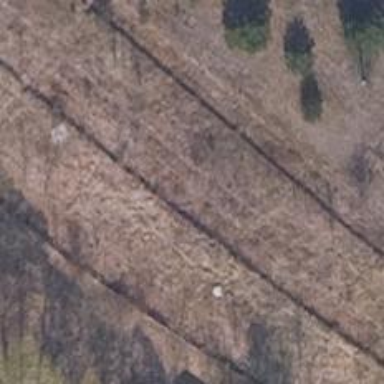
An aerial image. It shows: Abandoned railway.